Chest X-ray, PA view. Patient: 44 years old, sex M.
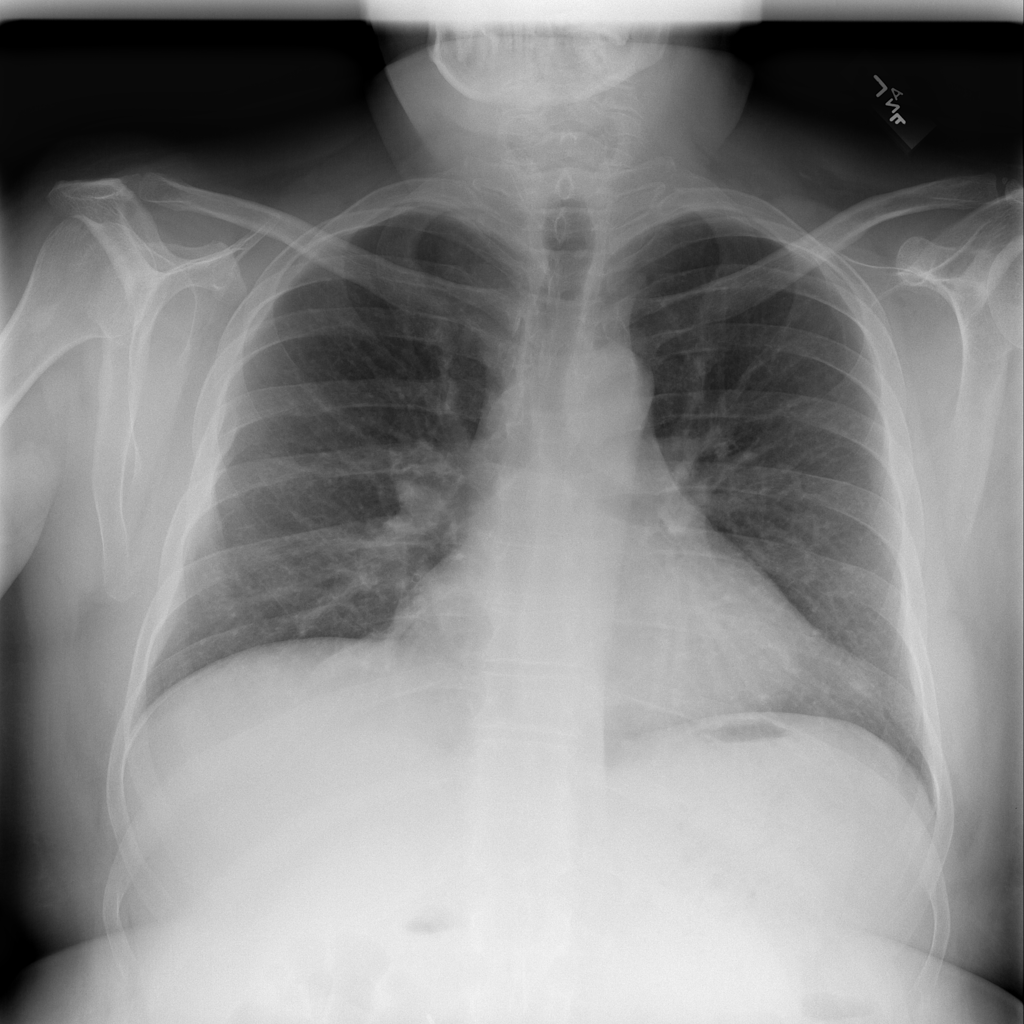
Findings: No Finding